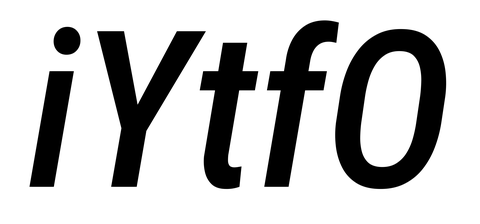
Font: Roboto-Italic_Condensed_Medium_Italic